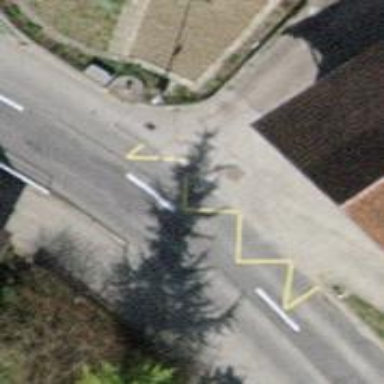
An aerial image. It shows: Public transport stop position.